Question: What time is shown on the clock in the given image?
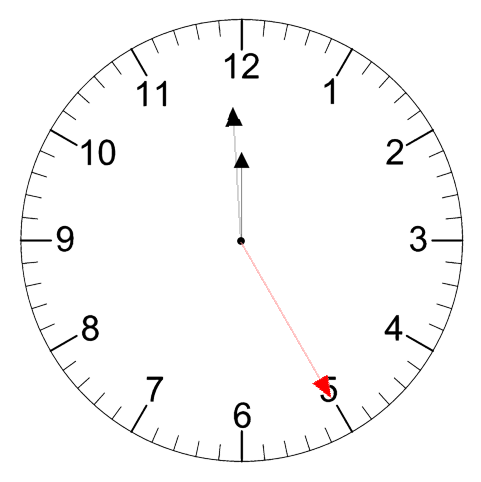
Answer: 11:59:25